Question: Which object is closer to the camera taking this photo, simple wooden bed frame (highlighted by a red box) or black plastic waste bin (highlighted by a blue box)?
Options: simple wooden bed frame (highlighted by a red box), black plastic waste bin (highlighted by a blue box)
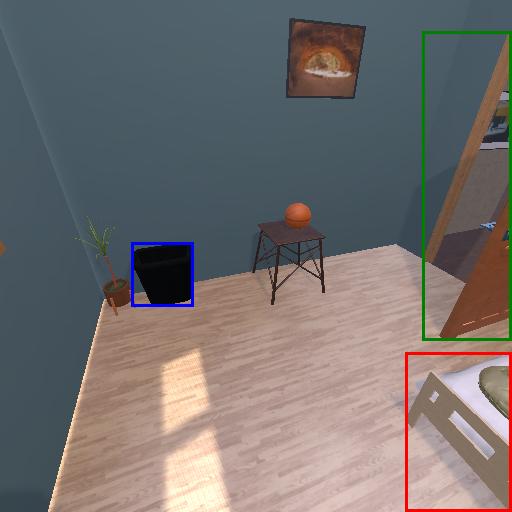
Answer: simple wooden bed frame (highlighted by a red box)